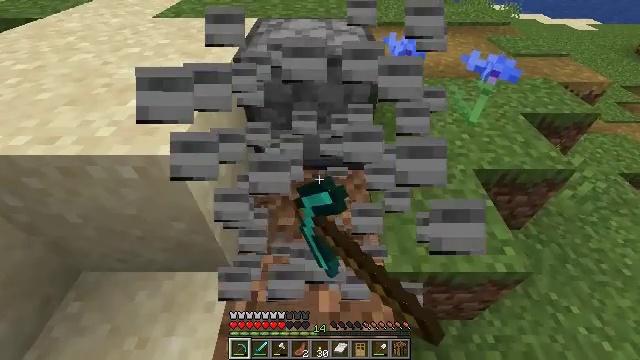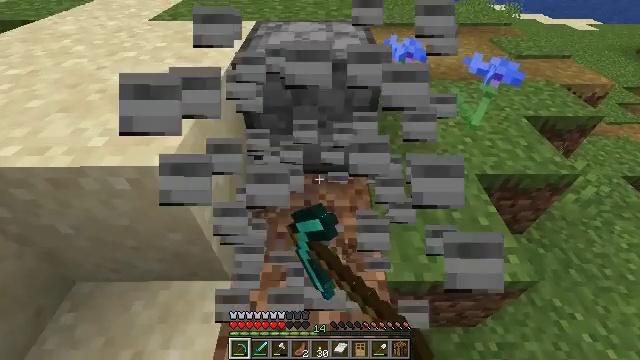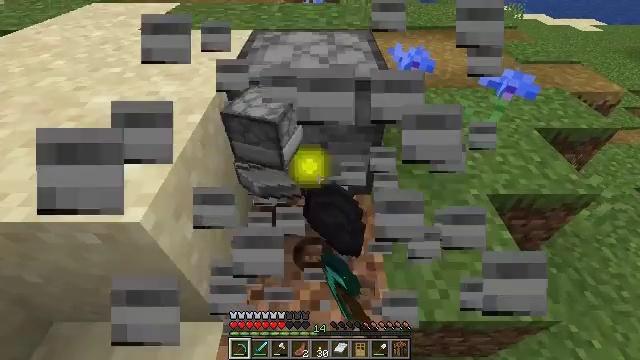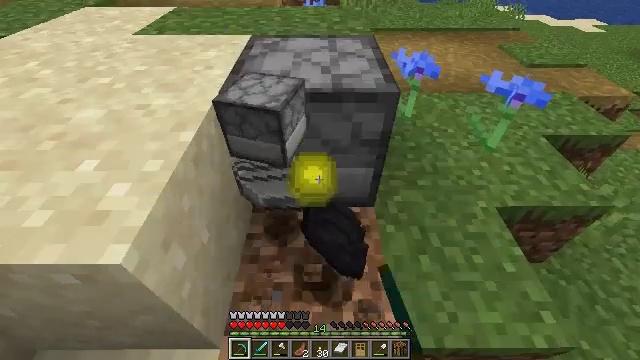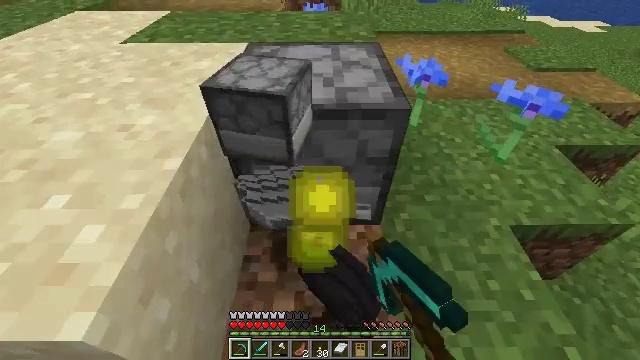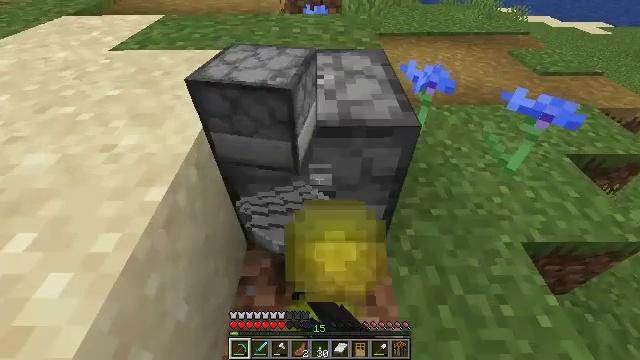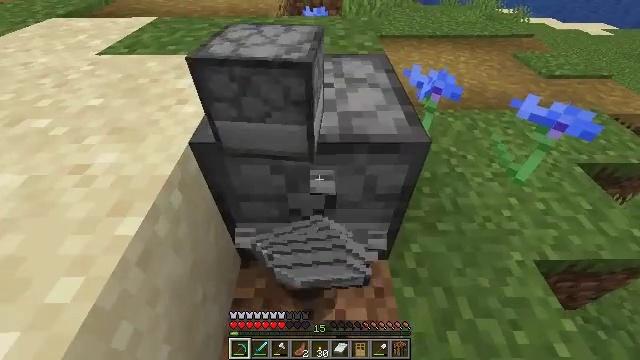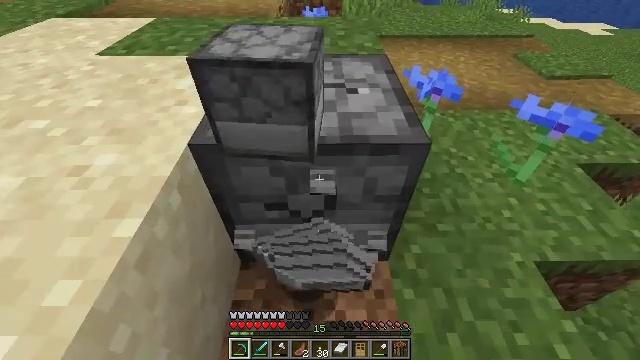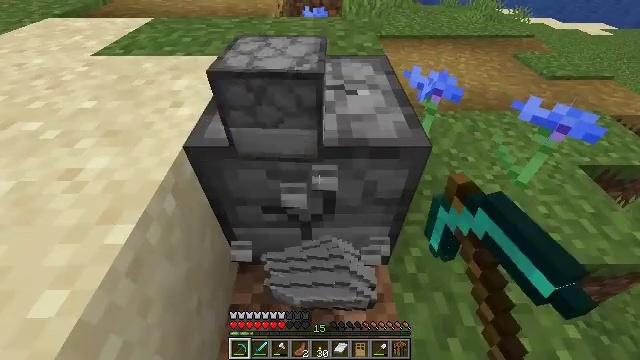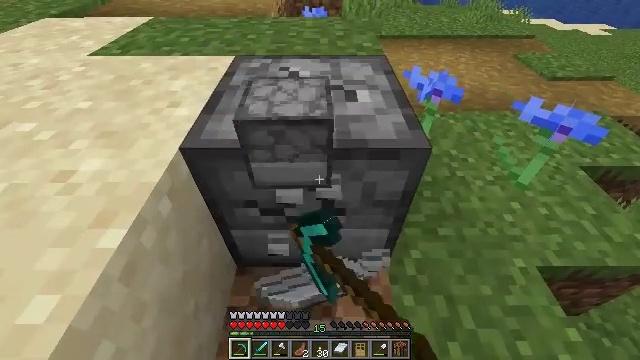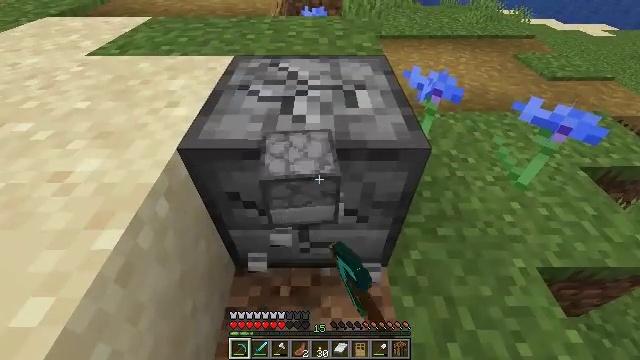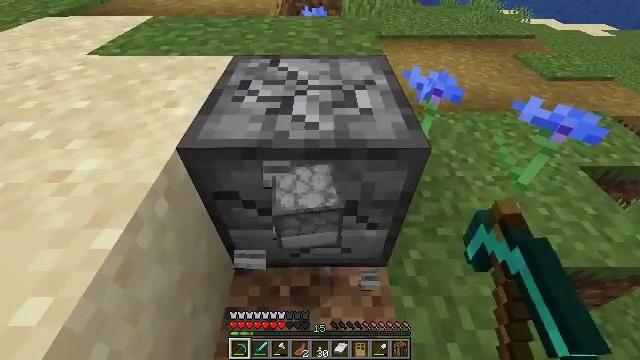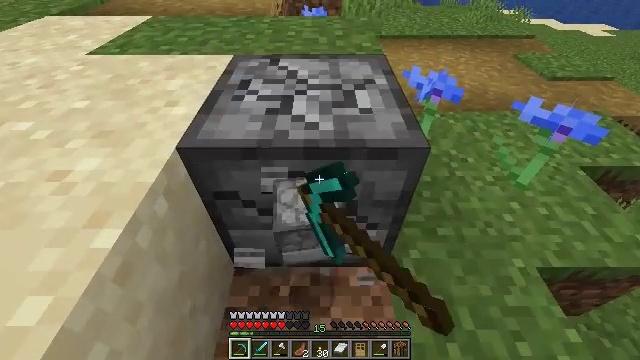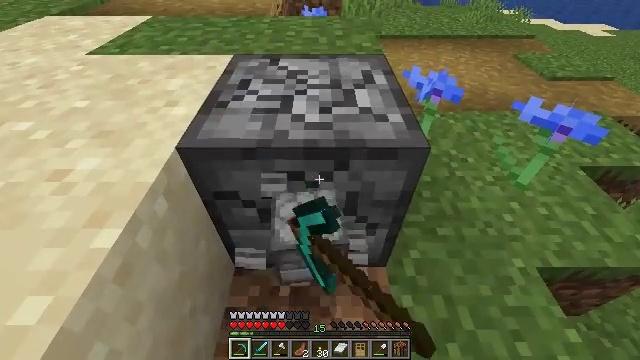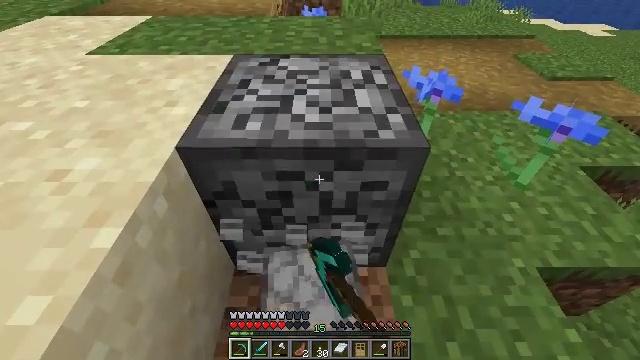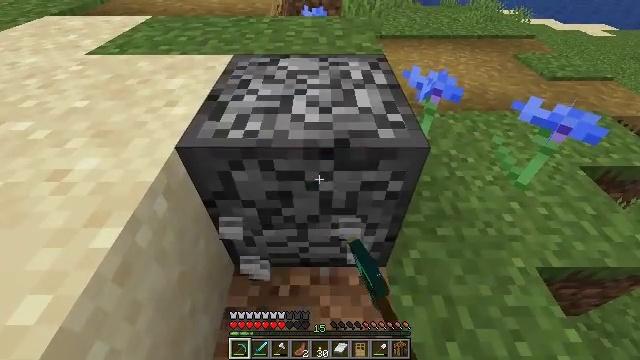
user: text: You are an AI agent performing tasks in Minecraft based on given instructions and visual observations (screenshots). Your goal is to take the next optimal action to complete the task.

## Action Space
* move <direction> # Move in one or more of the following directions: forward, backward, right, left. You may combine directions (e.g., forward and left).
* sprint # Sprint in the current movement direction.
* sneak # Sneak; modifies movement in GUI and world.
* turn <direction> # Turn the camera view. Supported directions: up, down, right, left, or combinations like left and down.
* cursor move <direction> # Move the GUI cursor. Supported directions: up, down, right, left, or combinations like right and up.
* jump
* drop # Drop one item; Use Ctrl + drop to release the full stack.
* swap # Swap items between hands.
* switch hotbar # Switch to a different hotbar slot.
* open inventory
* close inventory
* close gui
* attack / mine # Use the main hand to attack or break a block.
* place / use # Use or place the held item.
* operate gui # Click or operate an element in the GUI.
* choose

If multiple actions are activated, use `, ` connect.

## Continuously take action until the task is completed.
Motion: motion action
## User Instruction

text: Break the furnace to move it.
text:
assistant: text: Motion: move forward, attack / mine
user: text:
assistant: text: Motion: move forward, attack / mine
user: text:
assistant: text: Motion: move forward, attack / mine
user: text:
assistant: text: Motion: move forward, attack / mine
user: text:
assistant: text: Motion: attack / mine
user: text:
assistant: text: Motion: attack / mine
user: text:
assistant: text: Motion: attack / mine
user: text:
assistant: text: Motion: attack / mine
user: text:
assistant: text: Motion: attack / mine
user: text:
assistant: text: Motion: attack / mine
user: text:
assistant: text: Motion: attack / mine
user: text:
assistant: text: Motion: attack / mine
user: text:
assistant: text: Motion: attack / mine
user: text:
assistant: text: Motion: attack / mine
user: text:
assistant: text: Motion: attack / mine
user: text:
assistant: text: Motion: attack / mine
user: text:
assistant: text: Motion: attack / mine
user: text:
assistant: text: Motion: move forward, attack / mine
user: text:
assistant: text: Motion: move forward, attack / mine
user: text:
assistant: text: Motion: move forward and move left, attack / mine
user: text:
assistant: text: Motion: move forward and move left, turn right and down, attack / mine
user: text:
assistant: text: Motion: attack / mine